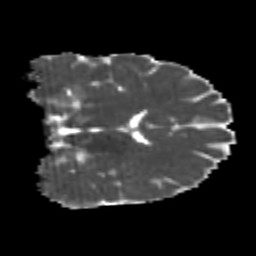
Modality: MD
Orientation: coronal
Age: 20
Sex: male
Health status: healthy
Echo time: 0.074 s